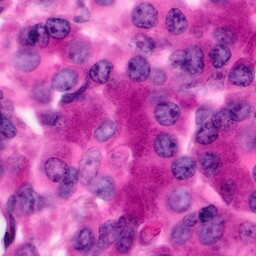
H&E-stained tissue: Pancreatic